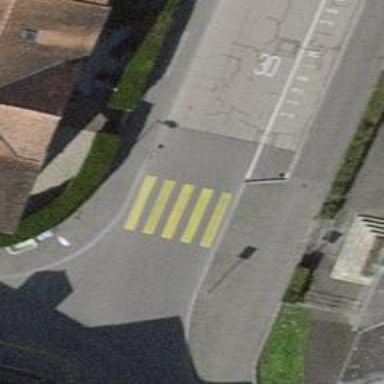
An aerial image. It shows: Uncontrolled zebra crossing with notable zebra markings.